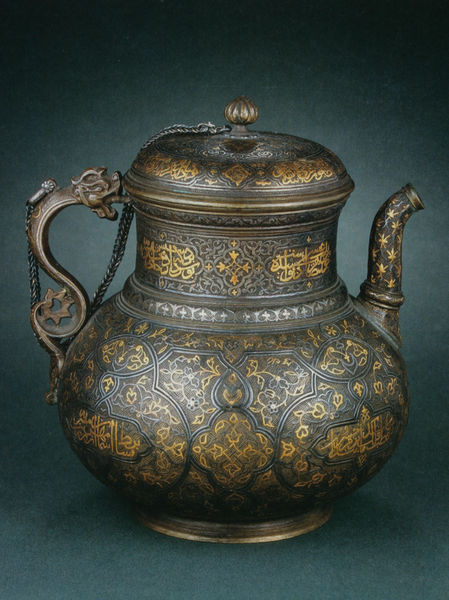
Titel: Kanne aus Herat
Künstler: Husaynuddin Shihabuddin al-Birjandi
Standort: Istanbul
Institution: Türk ve Islam Eserleri Muzesi
Schlagwörter: blau, blätter, wasser, blumen, schwarz, symbol, blüten, muster, ornament, flasche, band, silber, sockel, hals, gold, decke, knopf, henkel, kanne, krug, ranken, schweif, spanien, schrift, abstrakt, kette, rand, kaffee, dekor, floral, ornamente, verzierung, metall, tee, bauch, bronze, schriftzeichen, foto, zwiebel, griff, deckel, gefäß, messing, geflecht, orient, orientalisch, stern, sterne, kupfer, ketten, schlange, gravur, gedreht, einlegearbeit, intarsien, photo, verziert, china, geometrisch, knauf, karaffe, öffnung, arabisch, scharnier, teekanne, bänder, filigran, reproduktion, hänkel, ziseliert, geometrie, arabien, islam, zierrat, arabesken, drachen, drache, konisch, bauchig, ausgießer, flechtwerk, tülle, ausguss, zone, einlagen, sternchen, montierung, rankenwerk, drachenkopf, niello, ming, schütte, ausgoeßer, dette, sicherung, tauschierung, zieselierung, befestigungskette